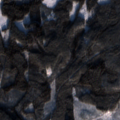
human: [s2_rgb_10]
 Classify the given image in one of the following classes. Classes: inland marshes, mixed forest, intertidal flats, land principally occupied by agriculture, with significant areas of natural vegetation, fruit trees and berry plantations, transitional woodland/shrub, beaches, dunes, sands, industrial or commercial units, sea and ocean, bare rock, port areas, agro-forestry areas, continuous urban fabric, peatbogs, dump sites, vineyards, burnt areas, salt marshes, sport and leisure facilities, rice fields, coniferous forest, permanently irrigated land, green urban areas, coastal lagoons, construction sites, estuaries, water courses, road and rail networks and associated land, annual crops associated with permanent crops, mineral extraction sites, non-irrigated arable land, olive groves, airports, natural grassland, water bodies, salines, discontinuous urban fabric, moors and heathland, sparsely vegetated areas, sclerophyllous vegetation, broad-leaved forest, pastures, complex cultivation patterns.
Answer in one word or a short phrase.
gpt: coniferous forest, mixed forest, transitional woodland/shrub